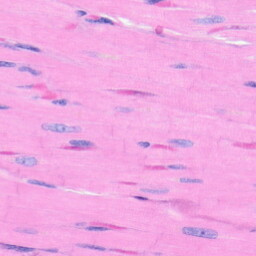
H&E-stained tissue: Heart